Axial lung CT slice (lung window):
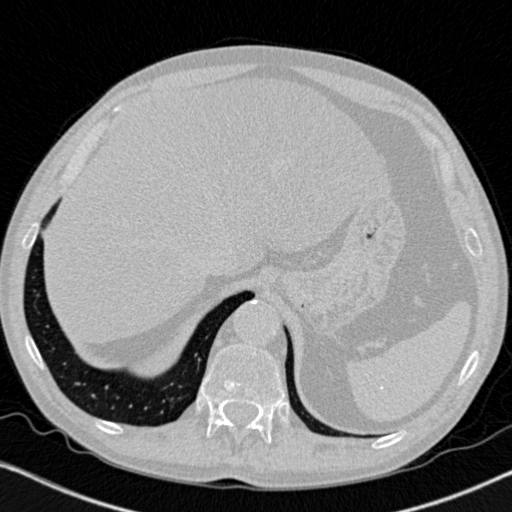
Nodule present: no